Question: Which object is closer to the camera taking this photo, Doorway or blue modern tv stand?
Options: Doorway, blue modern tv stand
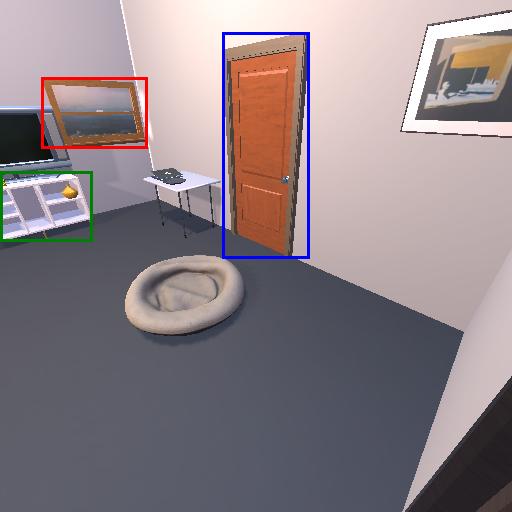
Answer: Doorway